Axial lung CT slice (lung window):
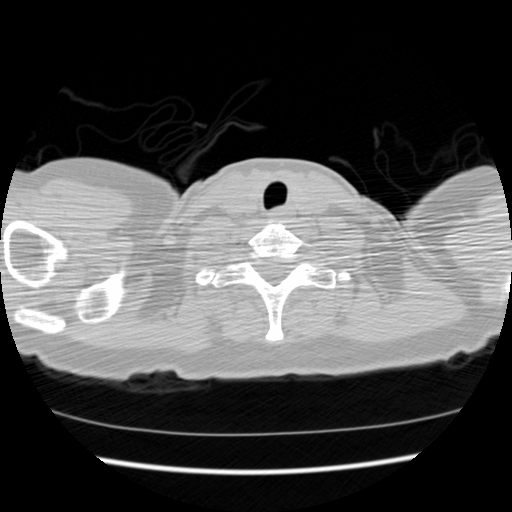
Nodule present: no